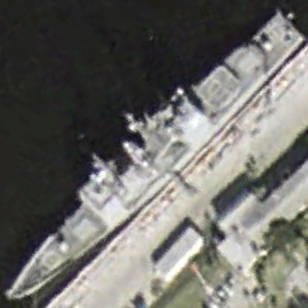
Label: cruiser